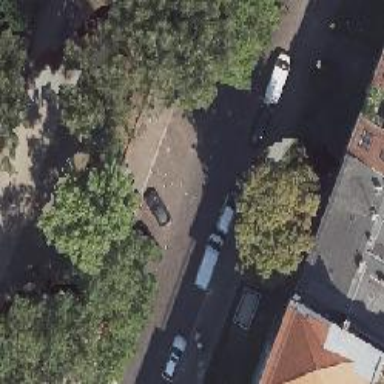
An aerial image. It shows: Residential road with sidewalks on both sides. There is parking lane on both sides as well. The left sidewalk surface is made of setts.